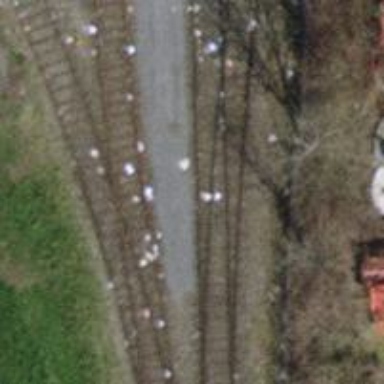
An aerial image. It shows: Railway switch.